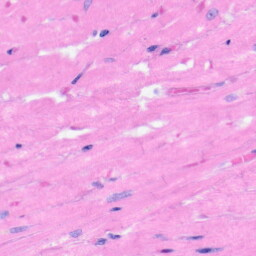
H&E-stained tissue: Heart